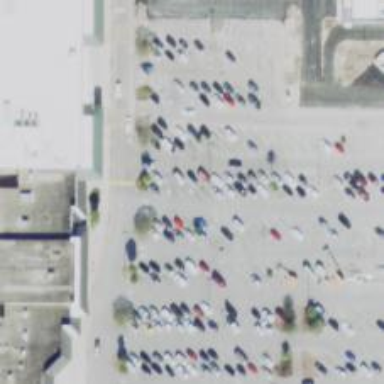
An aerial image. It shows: Parking space is available.